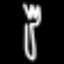
Label: fork